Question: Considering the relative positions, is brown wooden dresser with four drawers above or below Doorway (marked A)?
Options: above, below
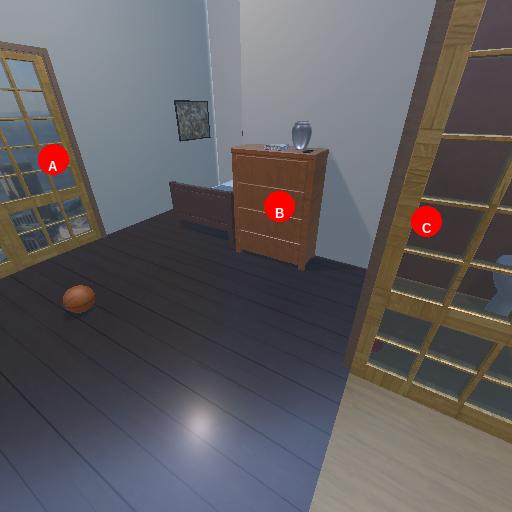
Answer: above